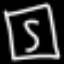
Label: square